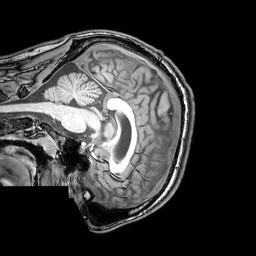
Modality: T1w
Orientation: sagittal
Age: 25
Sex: male
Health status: healthy
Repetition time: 0.081 s
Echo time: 0.037 s